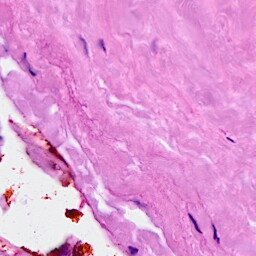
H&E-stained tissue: Breast